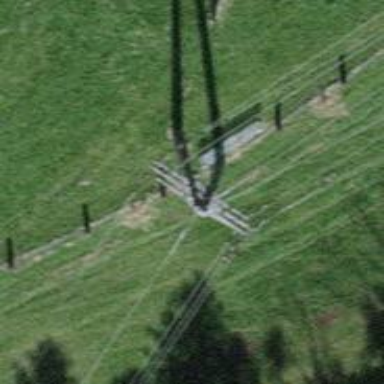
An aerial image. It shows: Power line with three cables.